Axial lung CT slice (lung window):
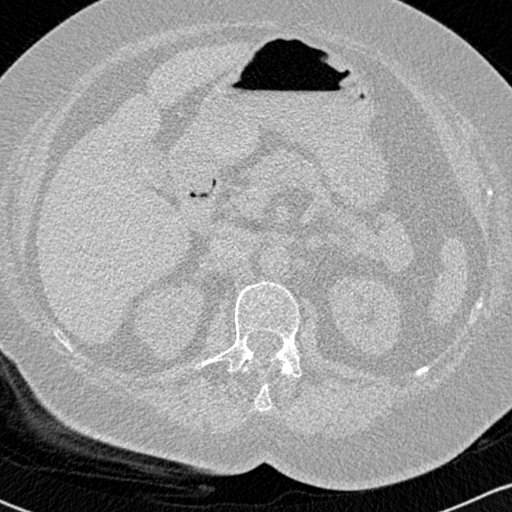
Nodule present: no